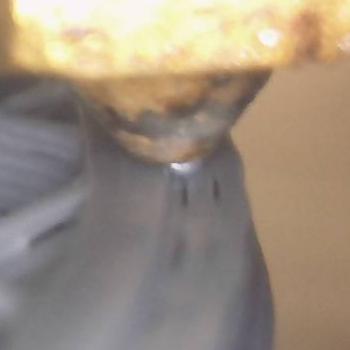
Flow rate: 141%